Question: So I finally got VS 2013 C++ to connect with mySQL using the Connector C and C++ and I know this because I am able to add a table into my DB using the stmt->execute() function.
Now, I am trying to get the rows using the ResultSet to retrieve from function executeQuery, but this error shows up:

Here is my code:
'''
#include <iostream>
#include <string>
#include "mysql_connection.h"
#include "mysql_driver.h"
#include <cppconn/driver.h>
#include <cppconn/exception.h>
#include <cppconn/resultset.h>
#include <cppconn/statement.h>
#include <cppconn/prepared_statement.h>
#define dbHOST "tcp://127.0.0.1:3306"
#define dbUSER "root"
#define dbPASS "root"
#define dbDB "db_test"
using namespace std;
using namespace sql;
int main()
{
sql::mysql::MySQL_Driver *driver;
sql::Connection *con;
sql::Statement *stmt;
sql::ResultSet *res;
driver = sql::mysql::get_driver_instance();
con = driver->connect(dbHOST, dbUSER, dbPASS);
stmt = con->createStatement();
string query = "SELECT * FROM test";
res = stmt->executeQuery(query.c_str());
while (res->next()) {
cout << "id = " << res->getInt(1);
cout << ", label = '" << res->getString("label") << "'" << endl;
}
delete res;
delete stmt;
delete con;
system("pause");
return 0;
}
'''
Under the output pane, it shows this as well:
'''
First-chance exception at 0x77661D4D in MySQLConnect.exe: Microsoft C++ exception: sql::SQLException at memory location 0x0088FB5C.
Unhandled exception at 0x77661D4D in MySQLConnect.exe: Microsoft C++ exception: sql::SQLException at memory location 0x0088FB5C.
'''
Under the call stack after I hit F5 and it breaks, it shows this:
> MySQLConnect.exe!main() Line 35 C++
Line 35 is the line with
Let me know if you need more information on my code / settings.
Thanks in advance!
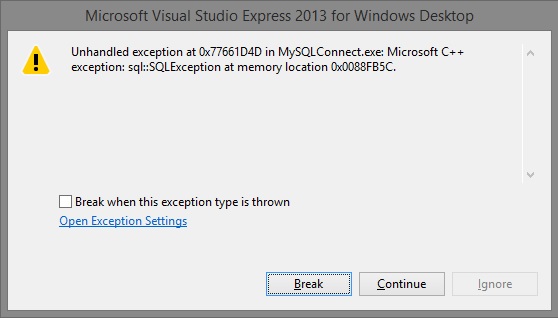
Answer: Silly me, I found out what is the problem.
I have to add in a line:
'''
stmt->execute("USE " dbDB);
'''
before I can do any further query for that database. The snippet is now like this:
'''
stmt = con->createStatement();
stmt->execute("USE " dbDB); // <-- This line, change dbDB to your own
string query = "SELECT * FROM test"; // <- before all of these below
res = stmt->executeQuery(query.c_str());
'''
I hope this helps!